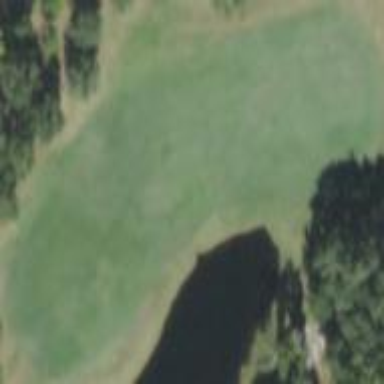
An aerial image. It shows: Golf fairway in the image.